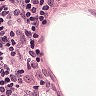
Metastatic tissue present: no